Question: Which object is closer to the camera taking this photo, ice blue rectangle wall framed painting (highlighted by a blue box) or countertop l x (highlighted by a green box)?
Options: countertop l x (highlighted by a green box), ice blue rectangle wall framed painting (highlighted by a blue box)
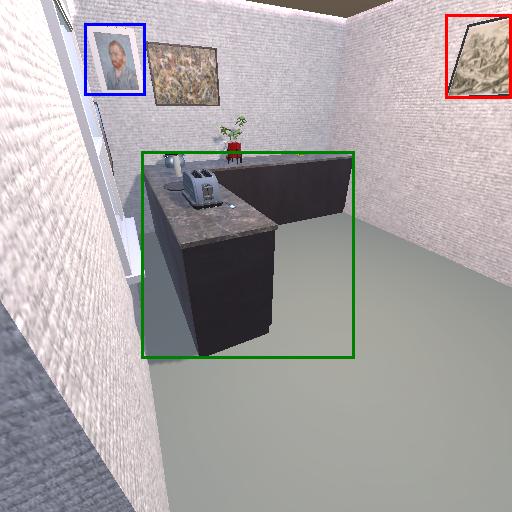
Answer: countertop l x (highlighted by a green box)